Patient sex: M
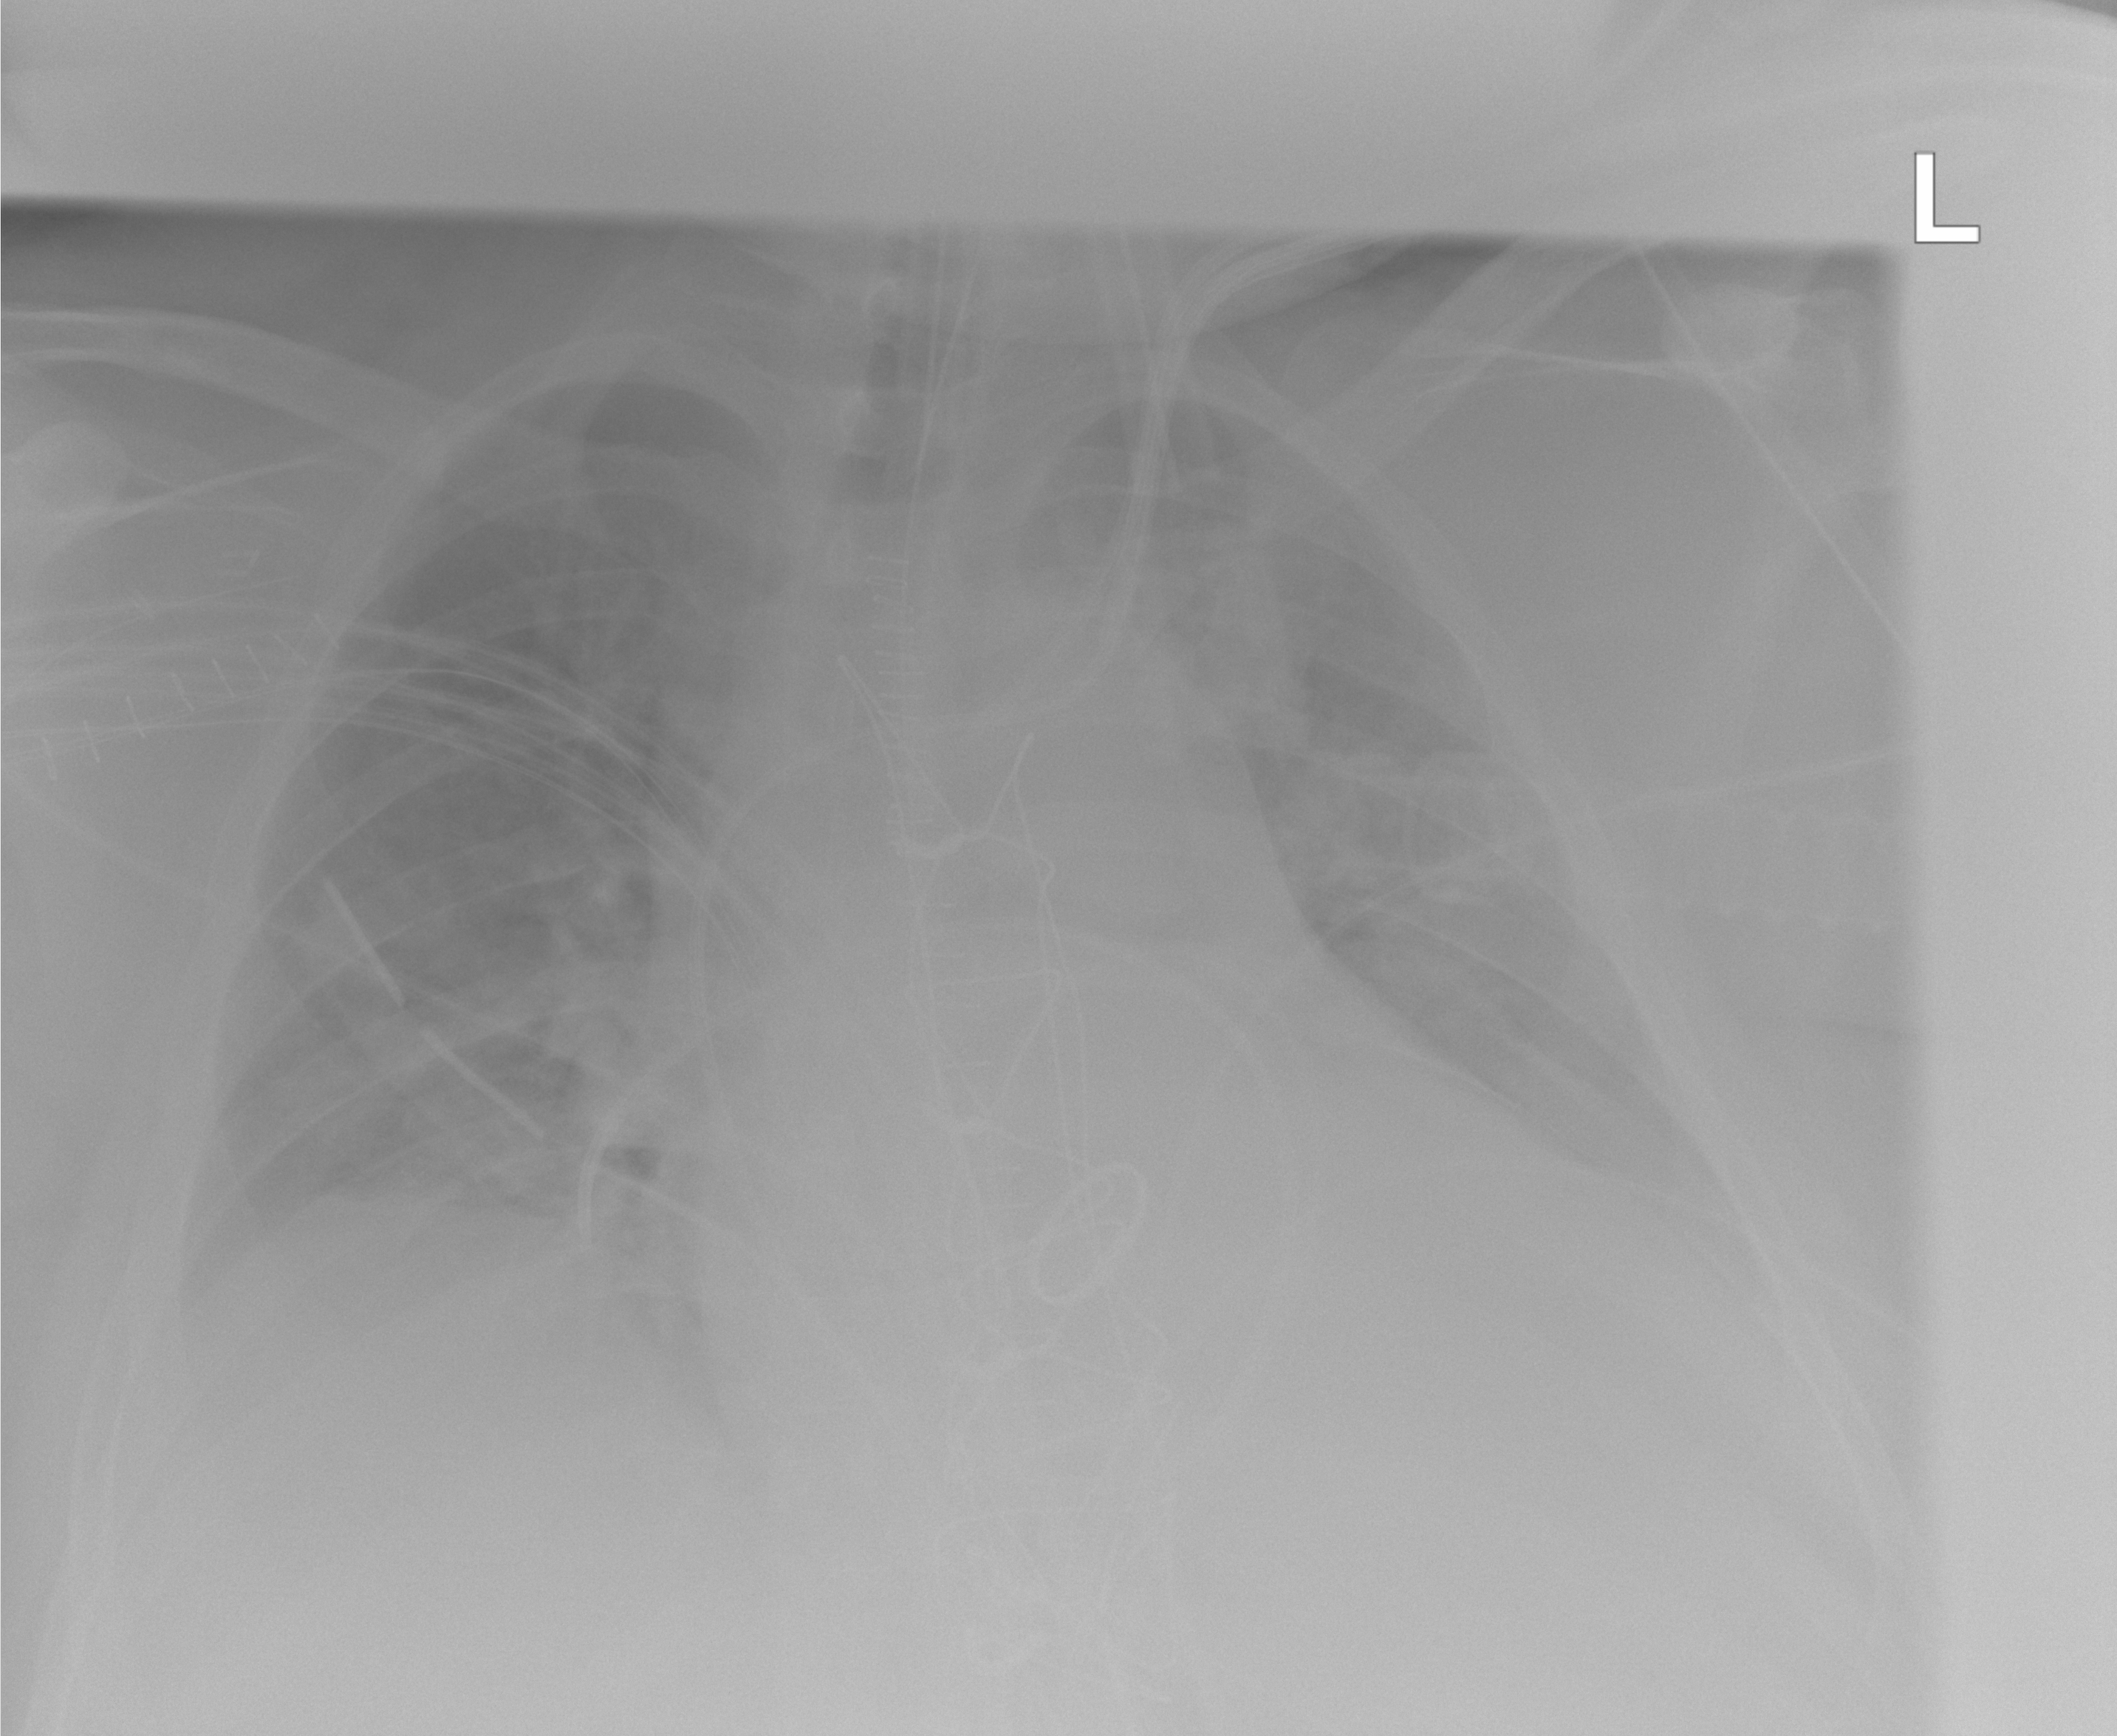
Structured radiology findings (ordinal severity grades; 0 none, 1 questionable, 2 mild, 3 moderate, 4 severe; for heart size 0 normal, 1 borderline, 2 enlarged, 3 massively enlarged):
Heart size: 2
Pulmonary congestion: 1
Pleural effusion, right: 1
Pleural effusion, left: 2
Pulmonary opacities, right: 1
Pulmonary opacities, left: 2
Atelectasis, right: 2
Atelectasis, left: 0